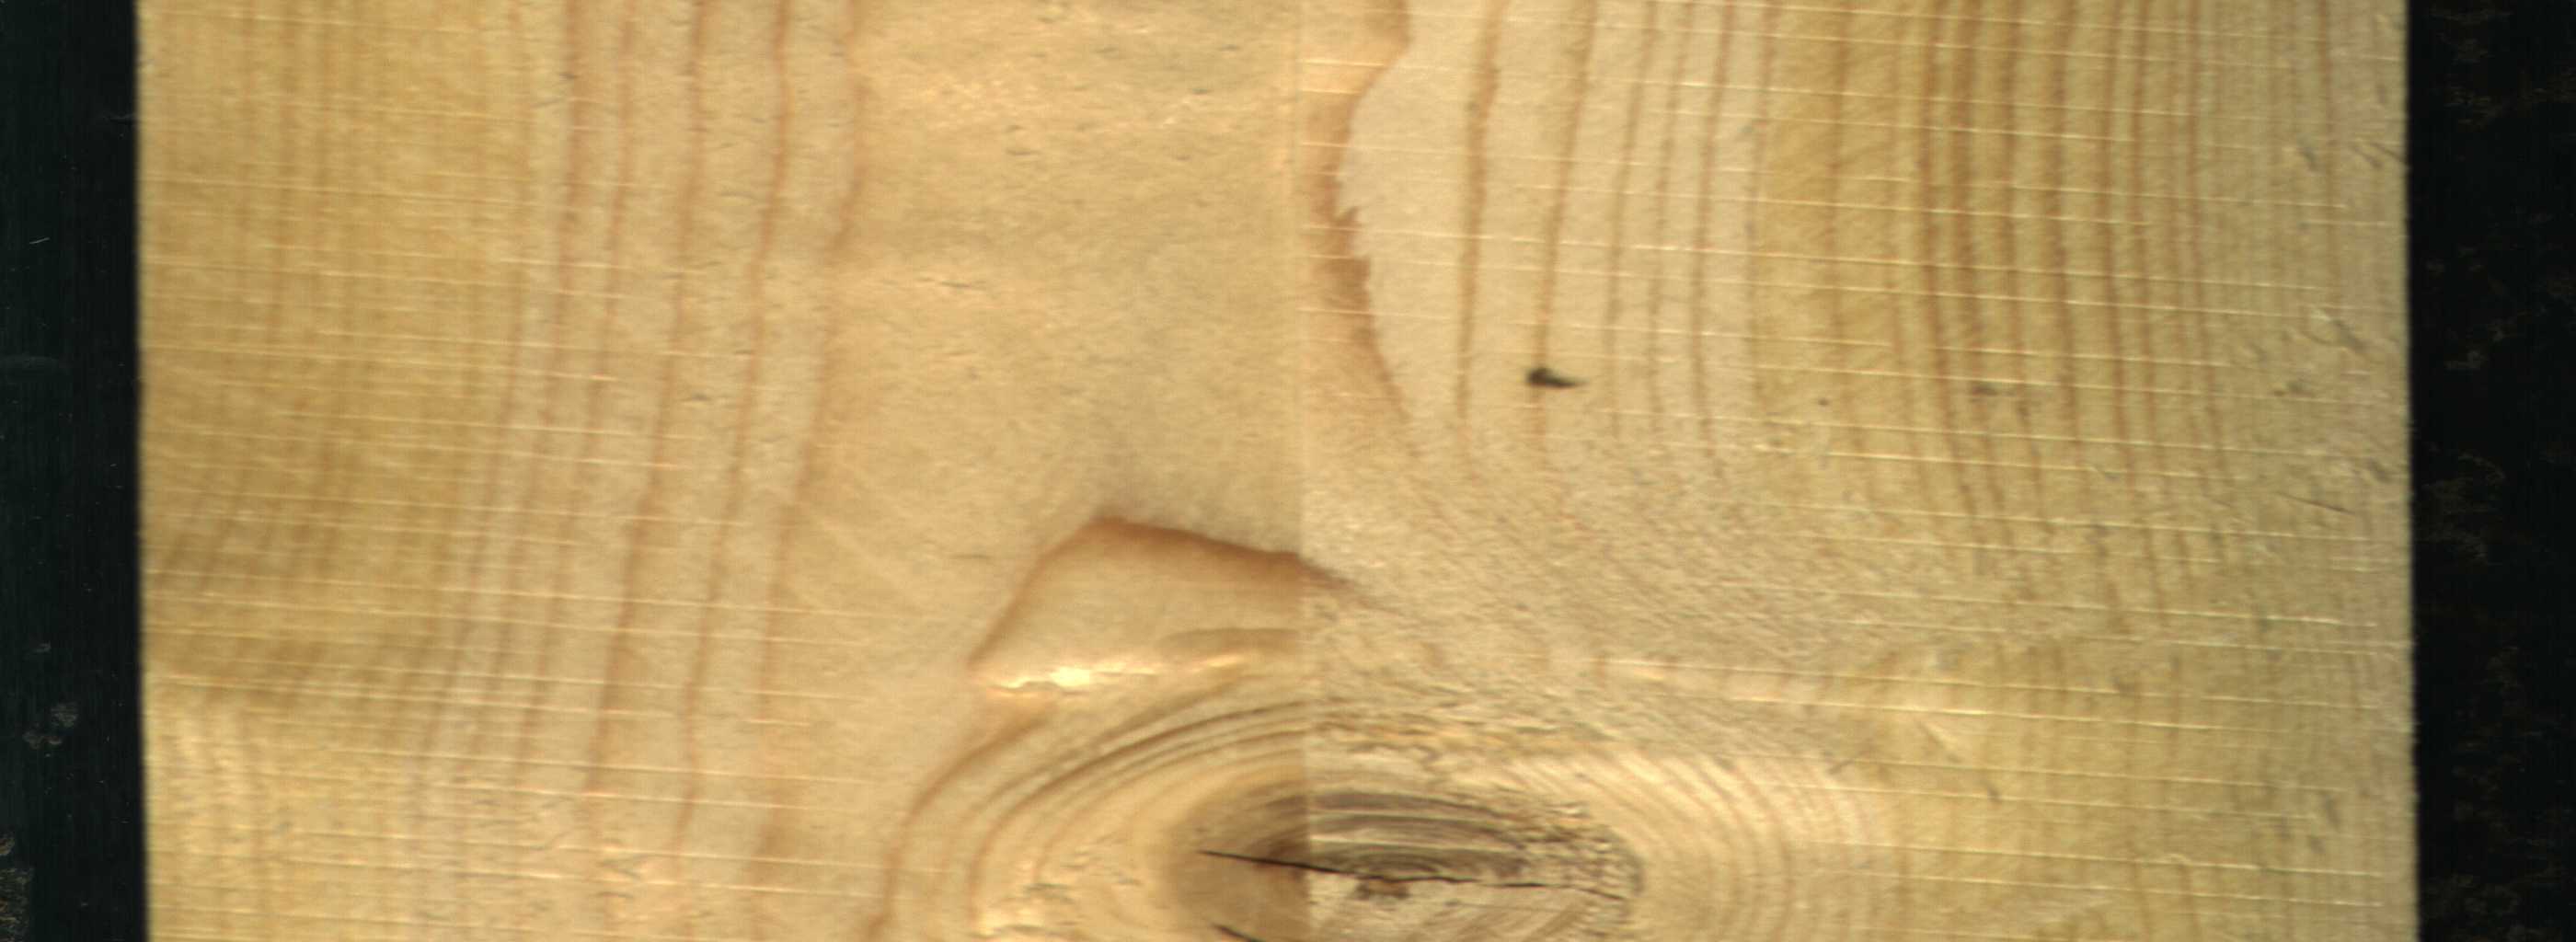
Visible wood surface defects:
knot_with_crack